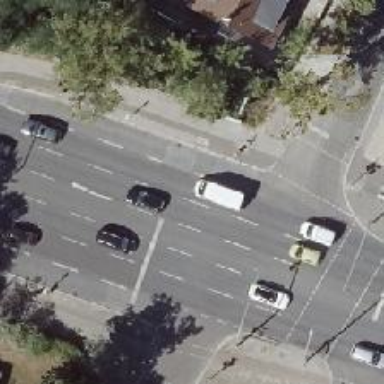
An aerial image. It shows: Road with traffic signals.